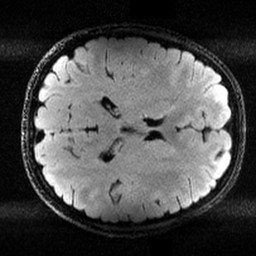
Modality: FLAIR
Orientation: axial
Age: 25
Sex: female
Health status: healthy
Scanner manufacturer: ge
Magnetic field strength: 3 T
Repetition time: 5 s
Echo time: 0.08963 s